Field crop: maize
Growth stage: 2
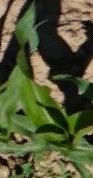
Species: maize